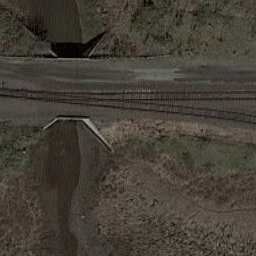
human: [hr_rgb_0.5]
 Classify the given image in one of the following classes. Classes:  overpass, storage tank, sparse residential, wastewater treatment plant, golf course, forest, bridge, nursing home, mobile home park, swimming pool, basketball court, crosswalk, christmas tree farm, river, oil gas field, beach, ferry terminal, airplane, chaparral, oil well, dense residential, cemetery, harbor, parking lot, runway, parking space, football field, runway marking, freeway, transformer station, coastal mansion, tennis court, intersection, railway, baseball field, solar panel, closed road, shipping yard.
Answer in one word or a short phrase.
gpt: railway